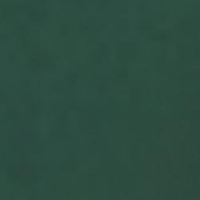
EUNIS habitat code: 14
Species observed at this site:
Cymbalaria muralis